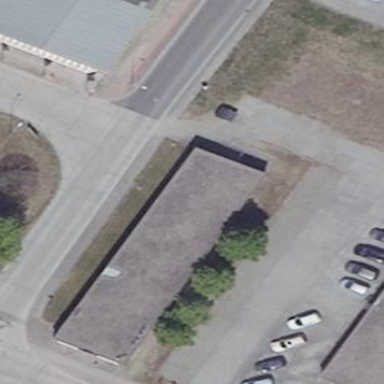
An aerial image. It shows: Building with flat roof.